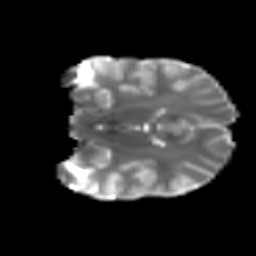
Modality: T2w
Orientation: coronal
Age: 16
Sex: male
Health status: ill
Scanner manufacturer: ge
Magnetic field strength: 3 T
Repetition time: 6.752 s
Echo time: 0.079 s